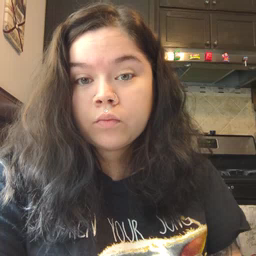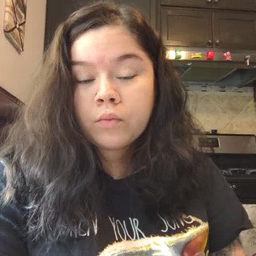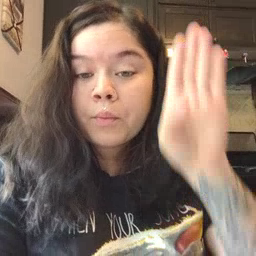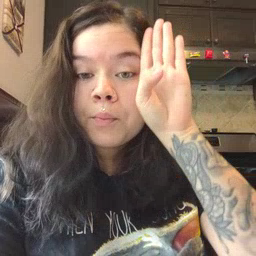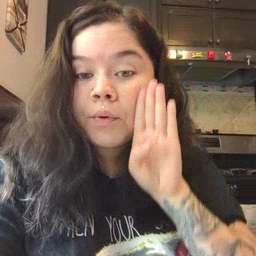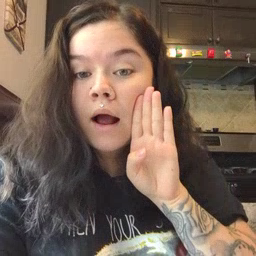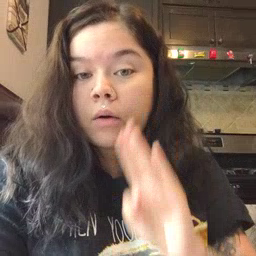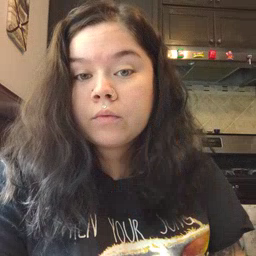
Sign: brown